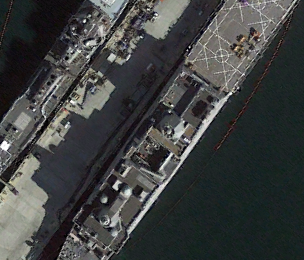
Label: combat